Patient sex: M
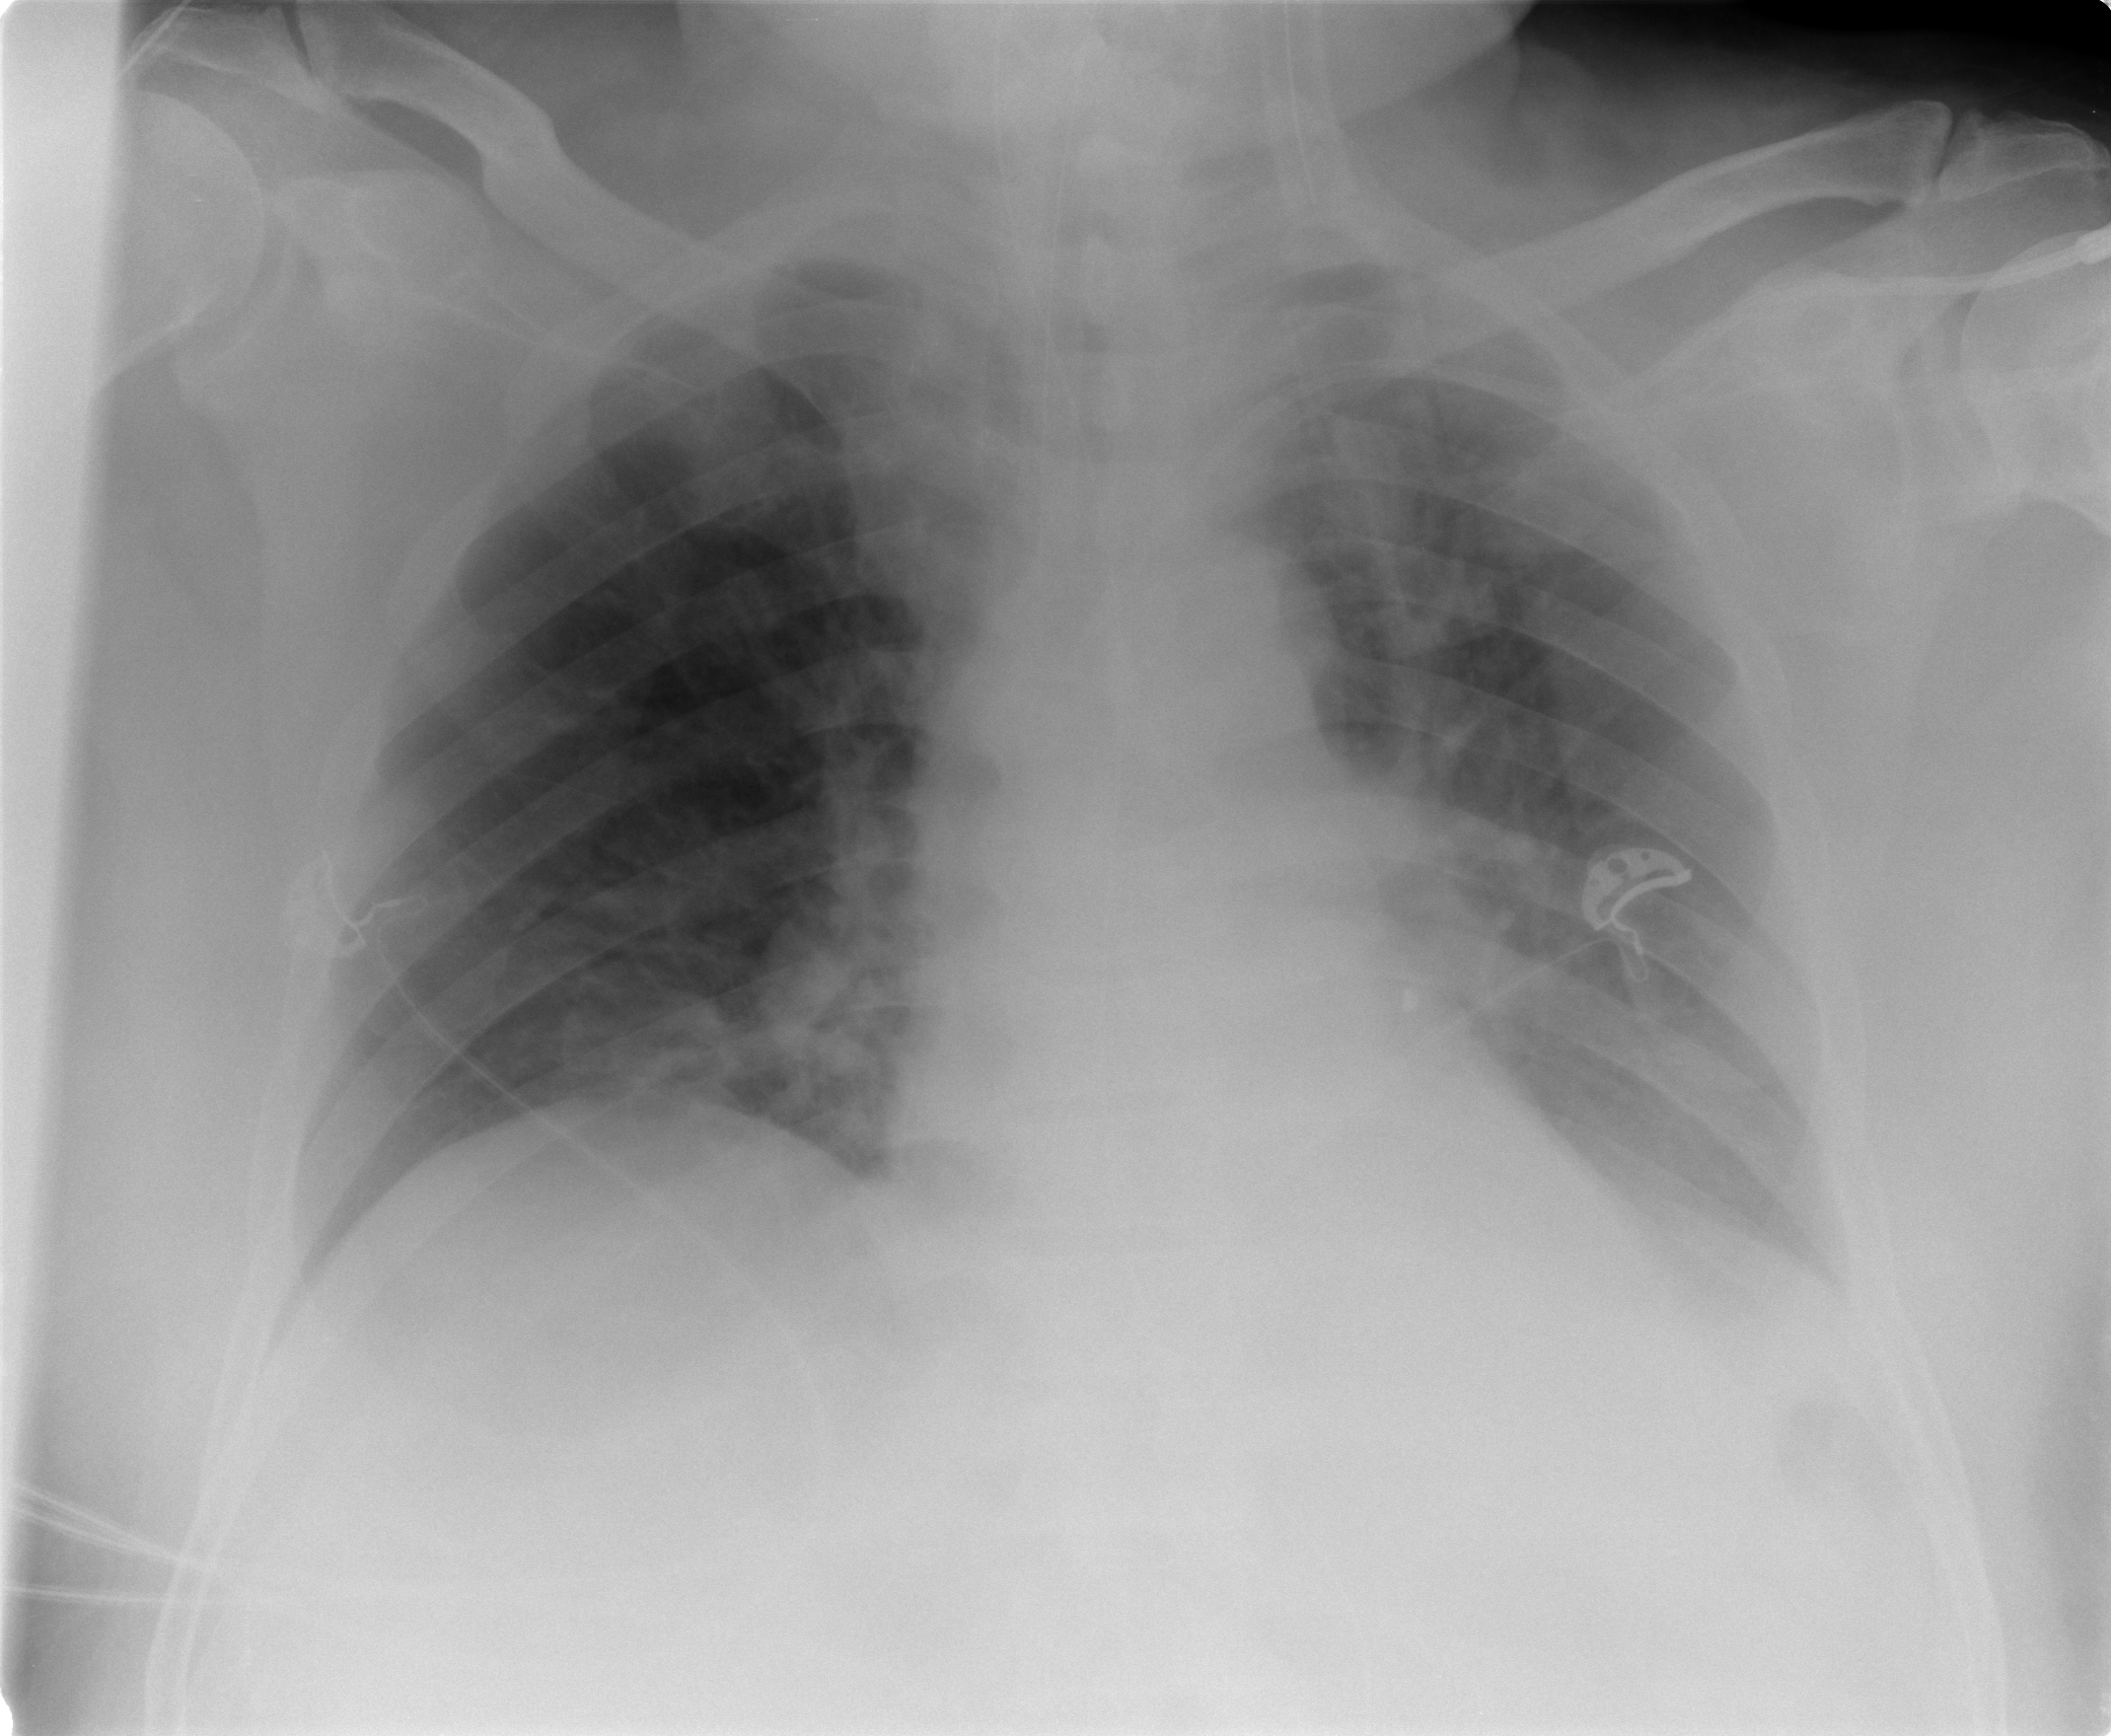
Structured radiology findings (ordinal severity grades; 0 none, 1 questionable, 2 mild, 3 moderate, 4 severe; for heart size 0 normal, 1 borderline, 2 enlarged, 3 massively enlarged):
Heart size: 0
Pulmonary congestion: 2
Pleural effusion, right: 0
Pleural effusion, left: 2
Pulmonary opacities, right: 0
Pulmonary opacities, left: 0
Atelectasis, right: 0
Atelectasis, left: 2